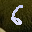
Label: 6